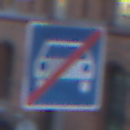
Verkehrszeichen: EndeKraftfahrstrasse
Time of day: SunriseSunset
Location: Outdoor (Urban)
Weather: Clear
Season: NotSpecified
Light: Natural